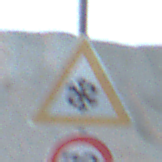
Verkehrszeichen: SchneeOderEisglaette
Zusatzzeichen unten: Geschwindigkeit70
Umgebung: Outdoor, Beach
Tageszeit: SunriseSunset
Wetter: PartlyCloudy
Licht: Natural
Jahreszeit: NotSpecified
Kontrast: MediumContrast